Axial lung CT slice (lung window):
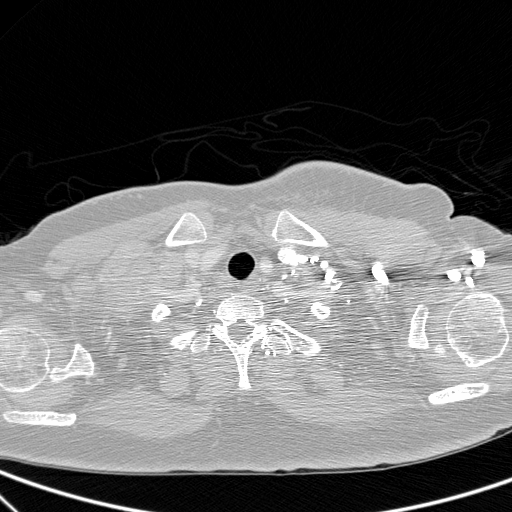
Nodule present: no